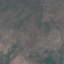
Land use / land cover: HerbaceousVegetation